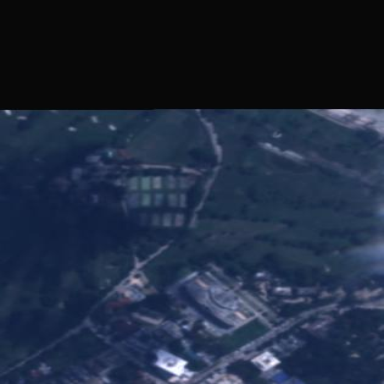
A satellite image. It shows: Golf course located within recreation ground.